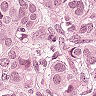
Metastatic tissue present: yes